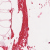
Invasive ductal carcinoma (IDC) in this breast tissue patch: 0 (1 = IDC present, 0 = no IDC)